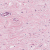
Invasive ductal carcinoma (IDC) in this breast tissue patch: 0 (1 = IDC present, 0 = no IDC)